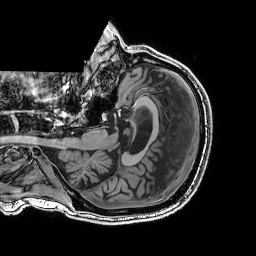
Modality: T1w
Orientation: axial
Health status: healthy
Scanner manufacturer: philips
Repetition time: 0.007574 s
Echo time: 0.00351 s